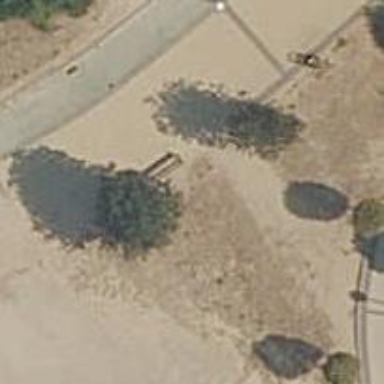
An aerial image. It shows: Brown bench in the vicinity.